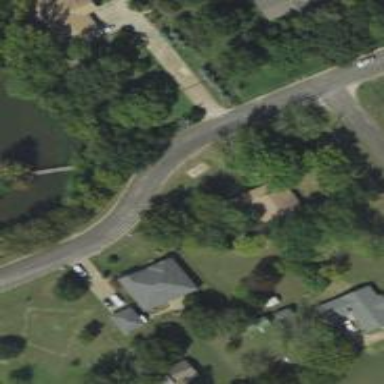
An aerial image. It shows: Residential road.